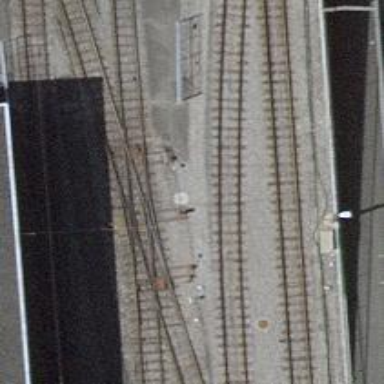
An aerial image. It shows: Narrow-gauge railway service yard with 1 track. The railway is electrified with contact line.